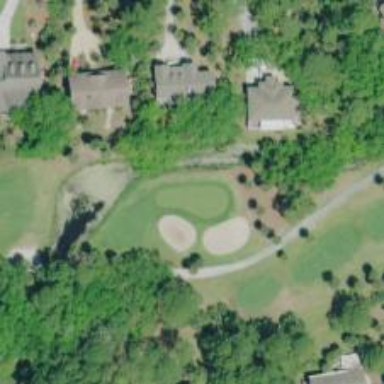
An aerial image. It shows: Golf hole.